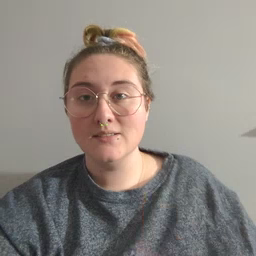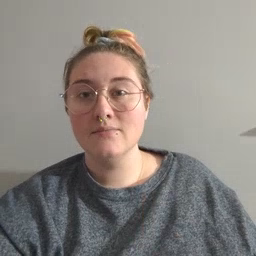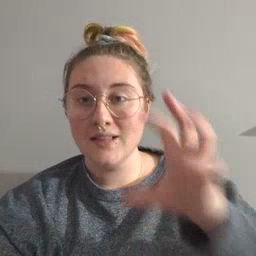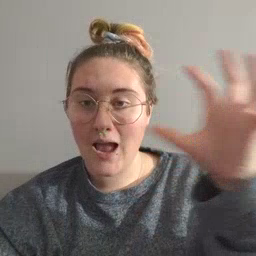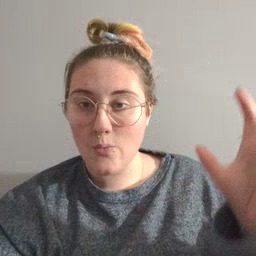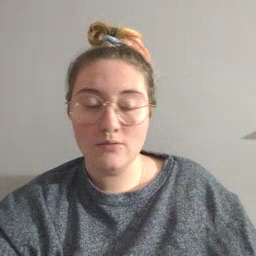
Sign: cloud